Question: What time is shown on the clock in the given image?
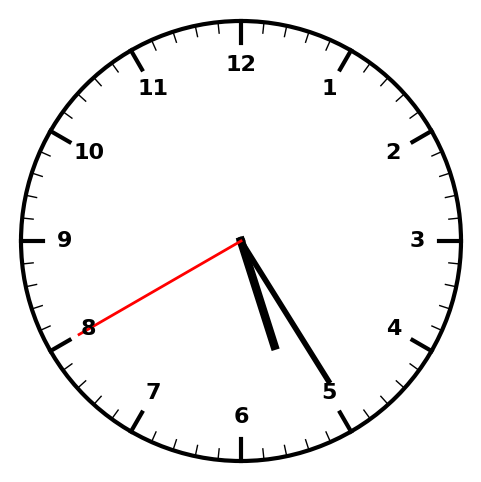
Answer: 05:24:40